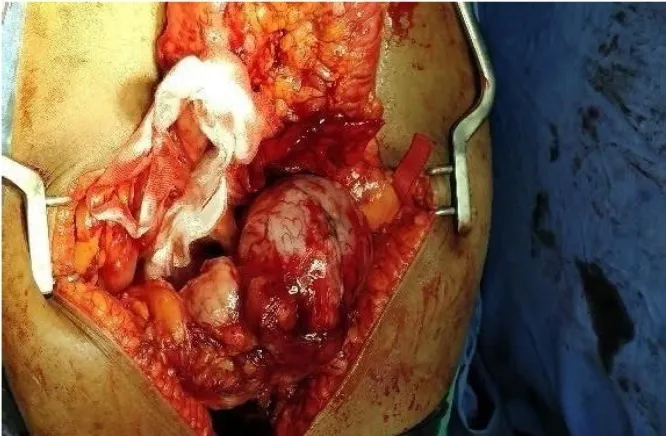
Operative and postoperative image.
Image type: medical_photograph (other_medical_photograph)